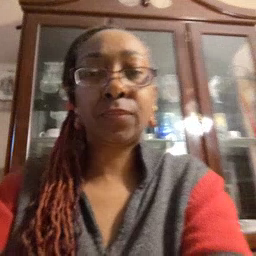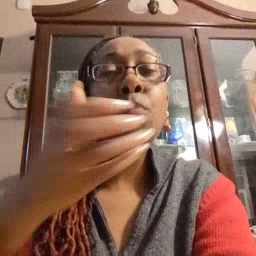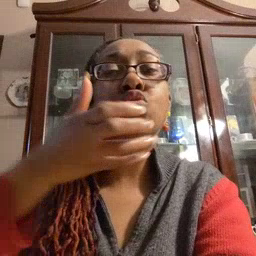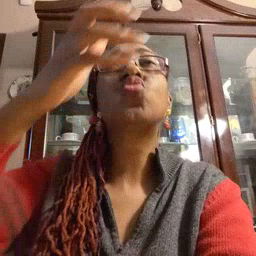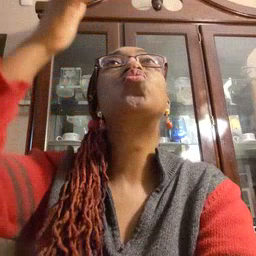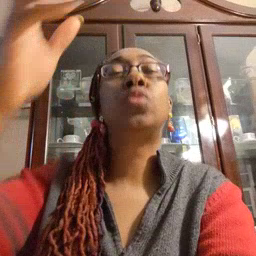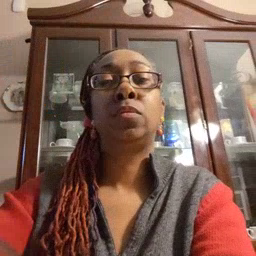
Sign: balloon